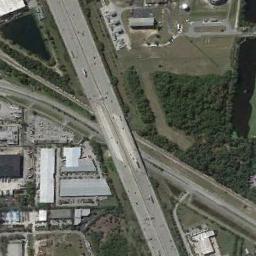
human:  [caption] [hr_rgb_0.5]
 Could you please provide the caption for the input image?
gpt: The overpass is next to some houses and trees .

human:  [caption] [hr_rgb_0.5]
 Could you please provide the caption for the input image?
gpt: There are many trees and buildings beside the overpass .

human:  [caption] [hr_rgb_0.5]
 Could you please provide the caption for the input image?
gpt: There is an overpass and two black cars .

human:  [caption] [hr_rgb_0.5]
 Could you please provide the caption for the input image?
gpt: The cross-line overpass is over the road and the overpass is surrounded by a block, A grove of trees and a lake .

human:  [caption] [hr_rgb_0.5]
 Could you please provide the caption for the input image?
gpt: There are some buildings and green trees beside the overpass .